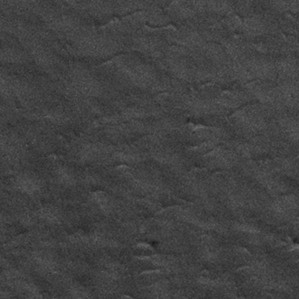
Label: frost